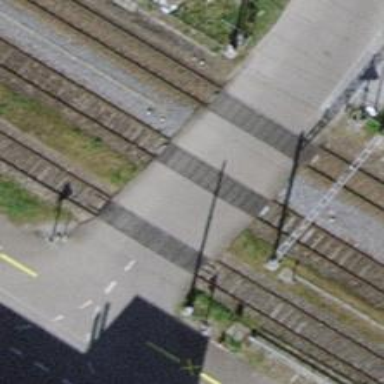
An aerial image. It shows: Full barrier level crossing on railway.